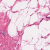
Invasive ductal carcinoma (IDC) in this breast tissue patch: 0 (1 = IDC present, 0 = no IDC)